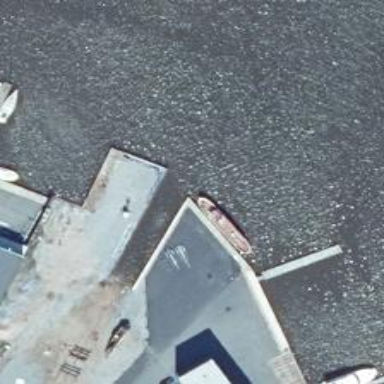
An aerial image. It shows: Man-made pier.